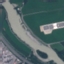
Land use / land cover class: River